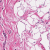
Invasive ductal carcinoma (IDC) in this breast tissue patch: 0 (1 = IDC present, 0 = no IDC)